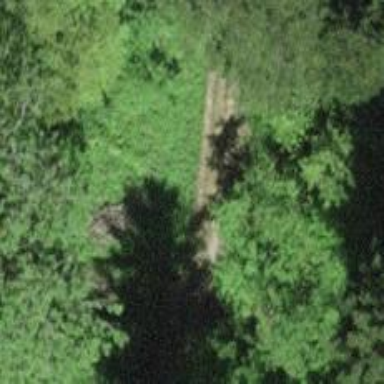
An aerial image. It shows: Excellent grade4 track road with excellent trail visibility.